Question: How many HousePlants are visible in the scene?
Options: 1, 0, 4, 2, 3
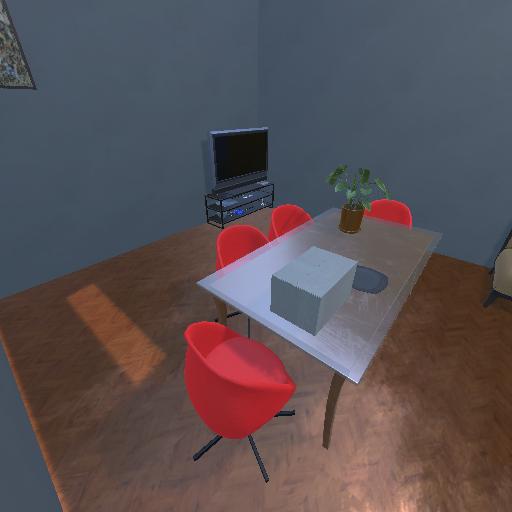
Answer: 1